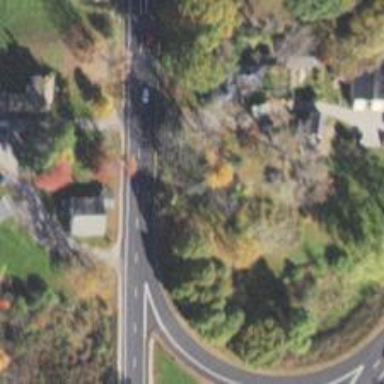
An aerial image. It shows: Primary highway with asphalt surface leading to circular junction.